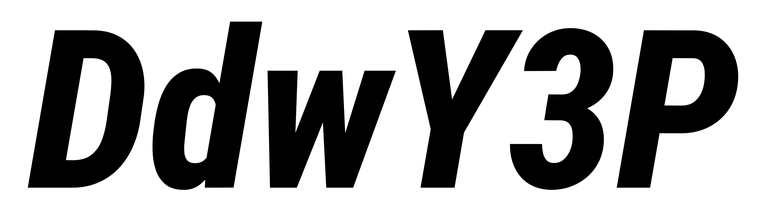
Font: Roboto-Italic_Condensed_ExtraBold_Italic